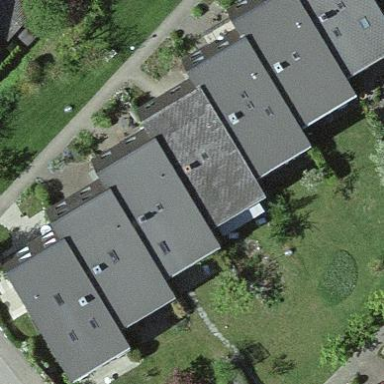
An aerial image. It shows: Simple and straightforward house.